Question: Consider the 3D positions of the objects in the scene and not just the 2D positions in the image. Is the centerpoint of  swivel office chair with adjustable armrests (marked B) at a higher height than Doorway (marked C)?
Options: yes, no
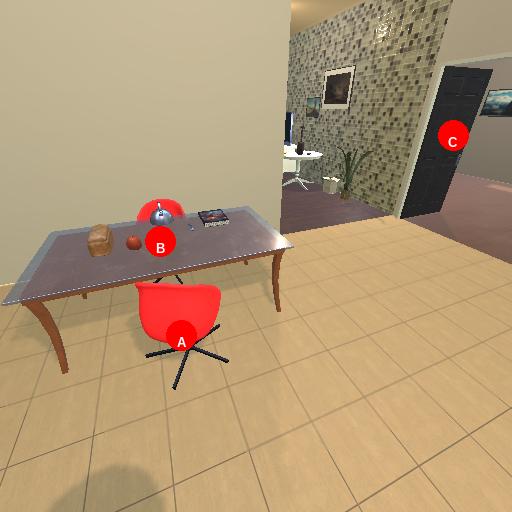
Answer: yes